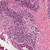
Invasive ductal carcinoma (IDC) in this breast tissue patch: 0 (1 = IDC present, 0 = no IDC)